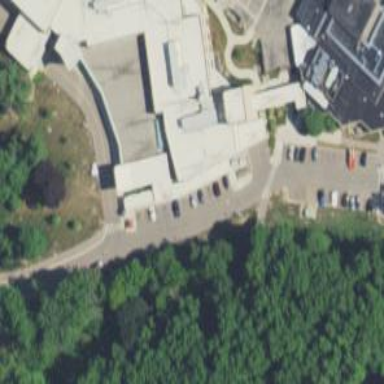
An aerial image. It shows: Entrance designated for emergency wards.